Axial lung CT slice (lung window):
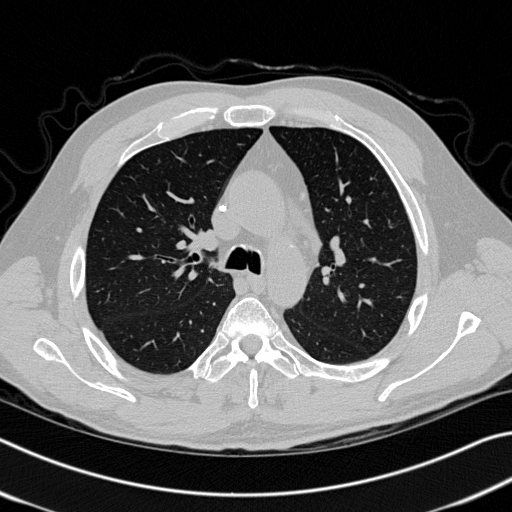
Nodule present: no